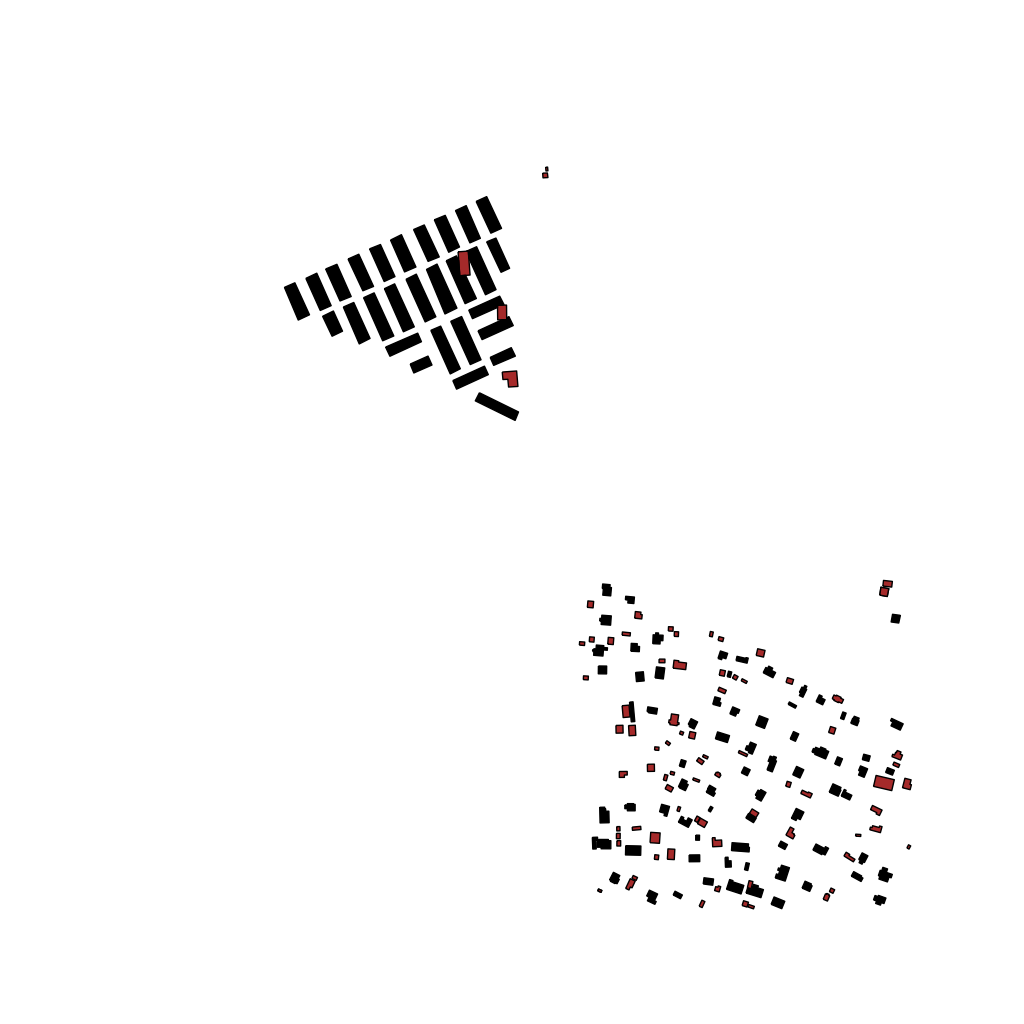
Tags: overhead vector_map, agriculture, recreation, residential, individual_rise, low_rise, density_2, Building, Facility, 1.0 km²